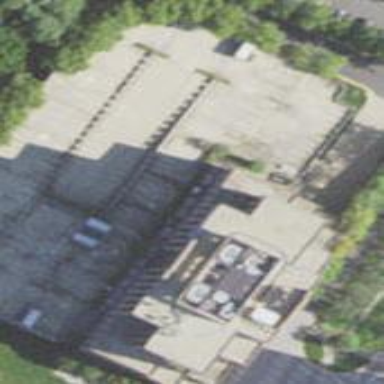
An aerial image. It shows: Building.